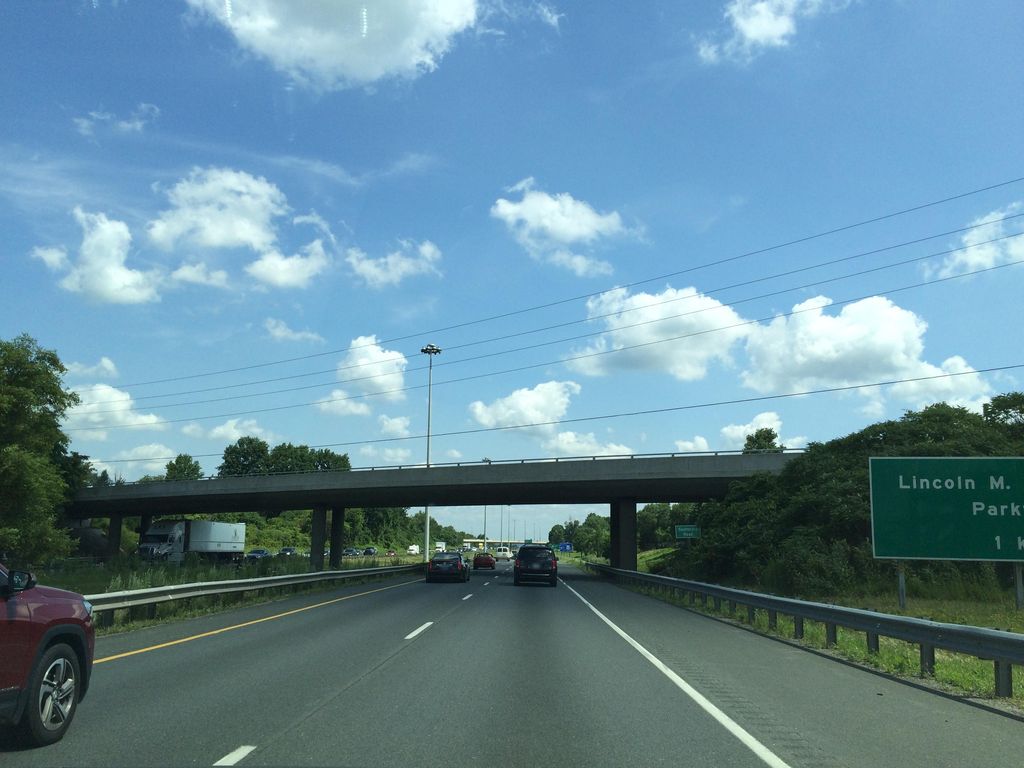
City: hamilton